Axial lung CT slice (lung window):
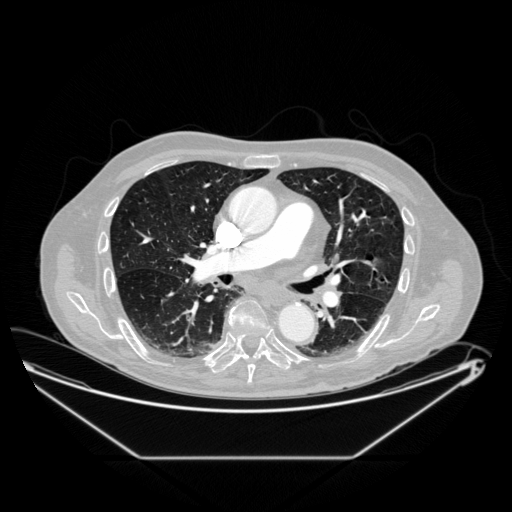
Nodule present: no